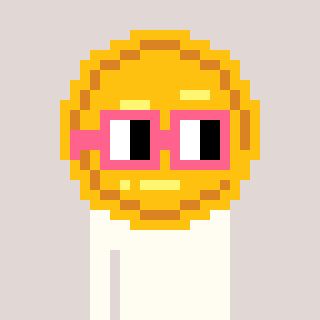
a pixel art character with square pink glasses, a medal-shaped head and a grayscale-colored body on a warm background